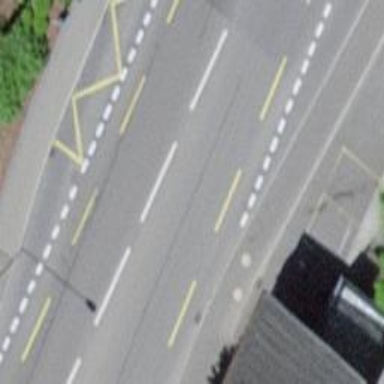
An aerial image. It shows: Bus stop equipped with public transport stop position.